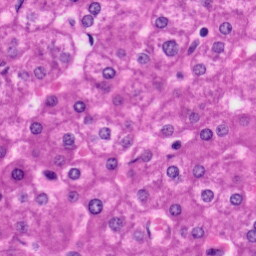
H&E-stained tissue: Liver